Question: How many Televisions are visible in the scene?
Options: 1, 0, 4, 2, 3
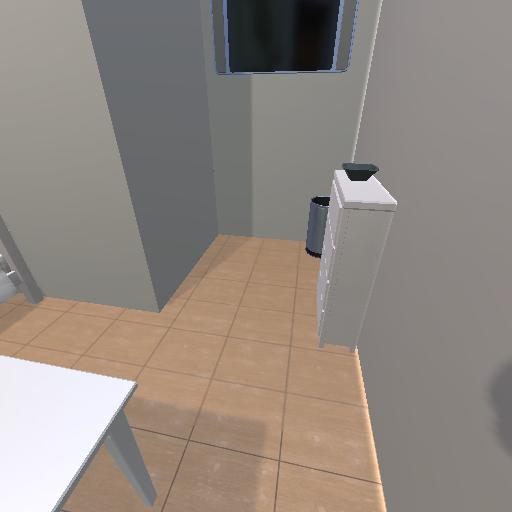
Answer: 1